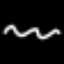
Label: squiggle